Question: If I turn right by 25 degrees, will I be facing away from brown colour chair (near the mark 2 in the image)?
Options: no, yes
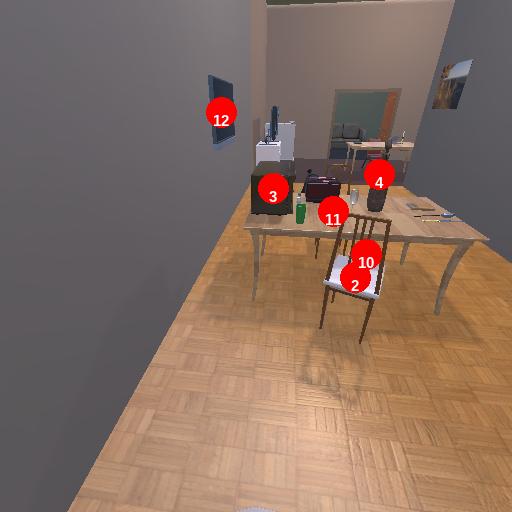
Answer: no